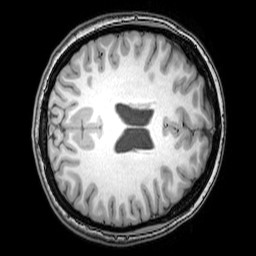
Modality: T1w
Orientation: axial
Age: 21
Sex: female
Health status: healthy
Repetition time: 0.081 s
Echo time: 0.037 s